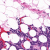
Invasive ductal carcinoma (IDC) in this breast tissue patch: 1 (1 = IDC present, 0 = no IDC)